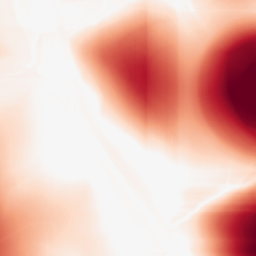
Category: morphological
Decomposition family: rolling_ball
Decomposition parameters: radius: 100
Upsampling method: regularized
Upsampling parameters: scale: 4
lambda_reg: 0.001
Upsampling scale: 4